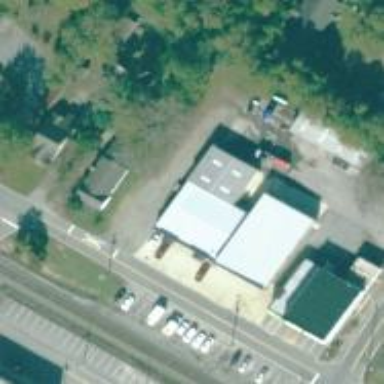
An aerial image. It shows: Ambulance station for emergencies.